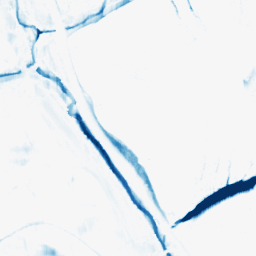
Category: morphological
Decomposition family: morphological_rect
Decomposition parameters: operation: closing
width: 5
height: 20
Upsampling method: bilinear
Upsampling parameters: scale: 8
Upsampling scale: 8